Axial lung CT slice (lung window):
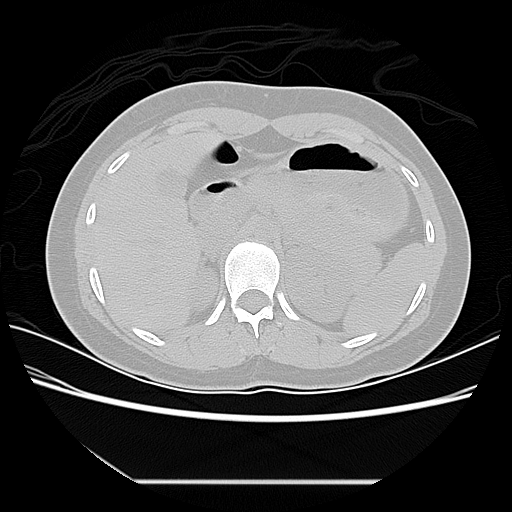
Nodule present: no